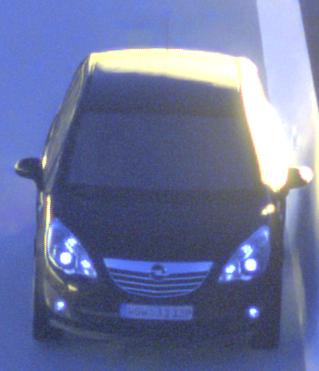
Make: Opel
Model: Meriva 1.4
Detailed model: Meriva (B)
Model produced from: 2010/05
Model produced until: 2013/11
Doors: 5
Color: black
Road condition: dry road
Daytime: sunrise or sunset
Contrast: high contrast